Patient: sex M, age 58
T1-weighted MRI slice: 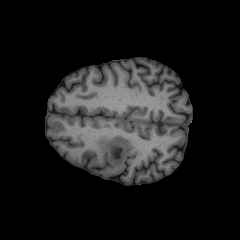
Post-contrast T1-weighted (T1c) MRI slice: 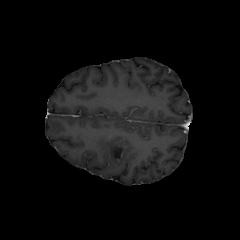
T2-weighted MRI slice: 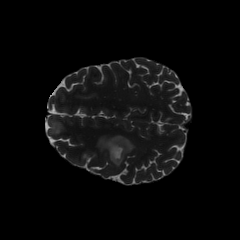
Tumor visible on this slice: yes
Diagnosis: Glioblastoma, IDH-wildtype
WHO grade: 4